Interaction volume radius: 10 \u00c5
Interaction volume height: 20 \u00c5
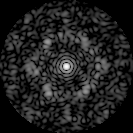
Disorder parameter: 0.7072